Here is the time-frequency representation (spectrogram) of a rolling-element bearing's vibration measurement. Determine the bearing's health state. Answer with exactly one of: normal, inner_race, outer_race, ball.
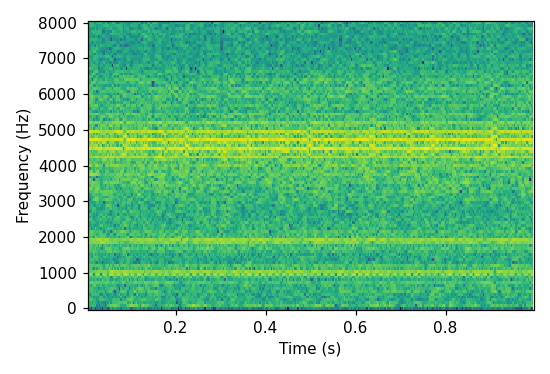
Answer: outer_race